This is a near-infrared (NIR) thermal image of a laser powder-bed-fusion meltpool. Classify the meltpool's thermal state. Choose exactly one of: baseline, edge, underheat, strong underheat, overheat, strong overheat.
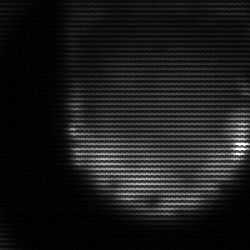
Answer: edge